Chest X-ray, PA view. Patient: 74 years old, sex M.
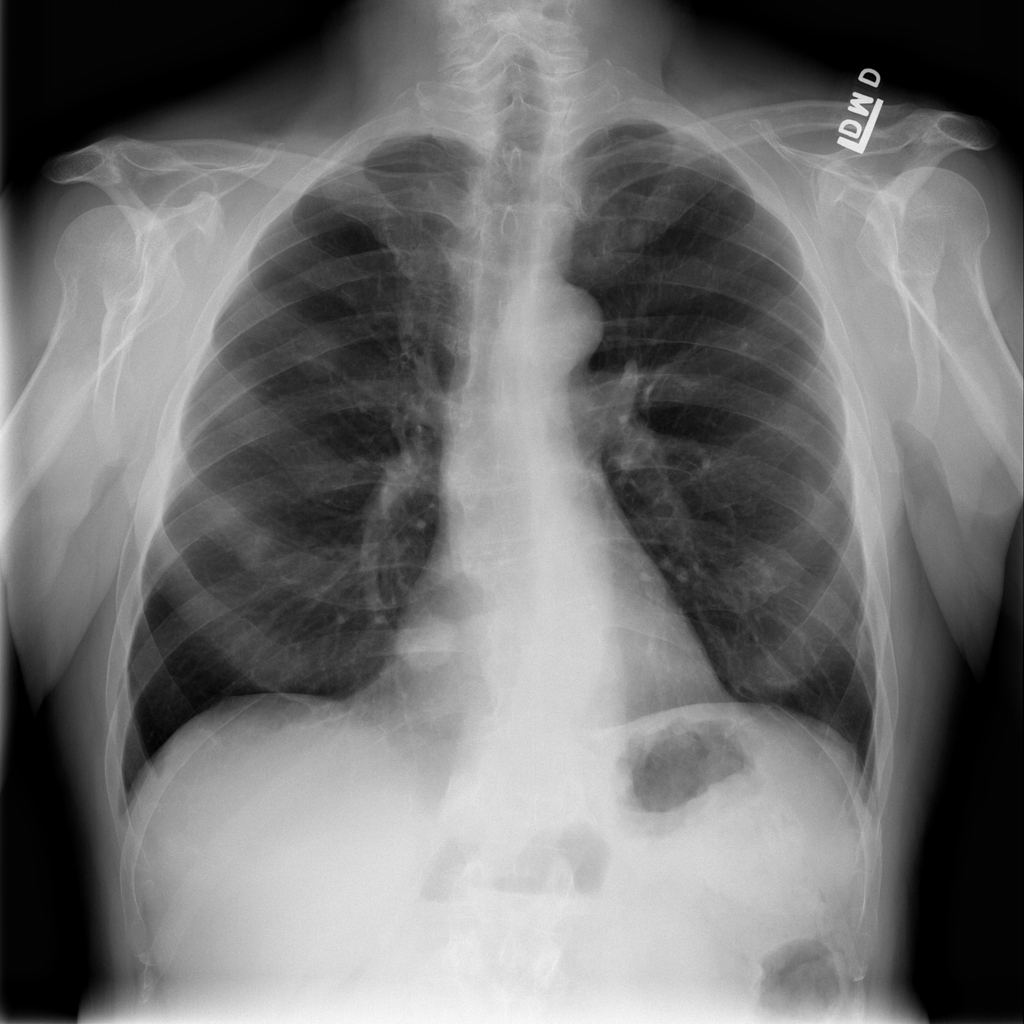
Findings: Nodule